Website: lowes
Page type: payment
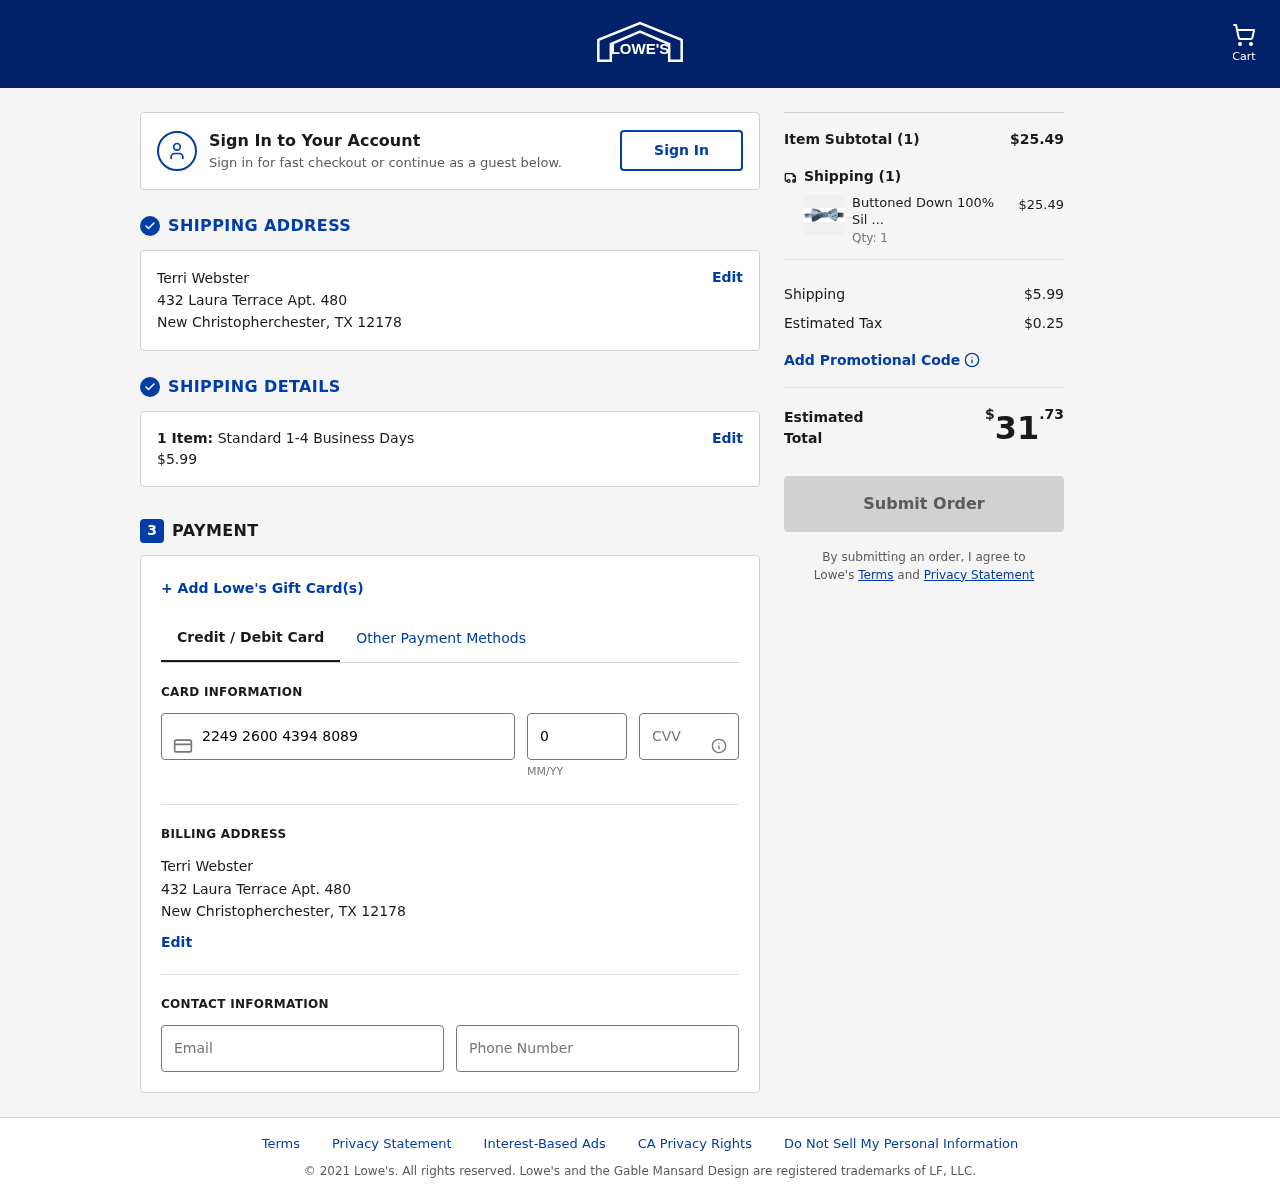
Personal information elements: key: PII_CARD_CVV
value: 037
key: PII_CARD_EXPIRY
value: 09/28
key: PII_CARD_NUMBER
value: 2249 2600 4394 8089
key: PII_CITY
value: New Christopherchester
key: PII_EMAIL
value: terri_webster@hotmail.com
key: PII_FULLNAME
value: Terri Webster
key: PII_PHONE
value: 9104394106
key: PII_POSTCODE
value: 12178
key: PII_STATE_ABBR
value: TX
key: PII_STREET
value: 432 Laura Terrace Apt. 480
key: PII_FULLNAME2
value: Terri Webster
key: PII_CITY2
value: New Christopherchester
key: PII_STATE_ABBR2
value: TX
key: PII_POSTCODE_FULL
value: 12178
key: PII_POSTCODE_NUMERIC
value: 12178
Product elements: key: PRODUCT1_NAME
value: Buttoned Down 100% Silk Self Bow Tie, Turquoise Paisley, One Size
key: PRODUCT1_PRICE
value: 25.49
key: PRODUCT1_QUANTITY
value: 1
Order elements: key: ORDER_NUM_ITEMS
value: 1
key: ORDER_SHIPPING_COST
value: $5.99
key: ORDER_NUM_ITEMS2
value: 1
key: ORDER_SUBTOTAL
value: $25.49
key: ORDER_NUM_ITEMS3
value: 1
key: ORDER_SHIPPING_COST2
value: $5.99
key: ORDER_TAX
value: $0.25
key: ORDER_TOTAL
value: $31.73